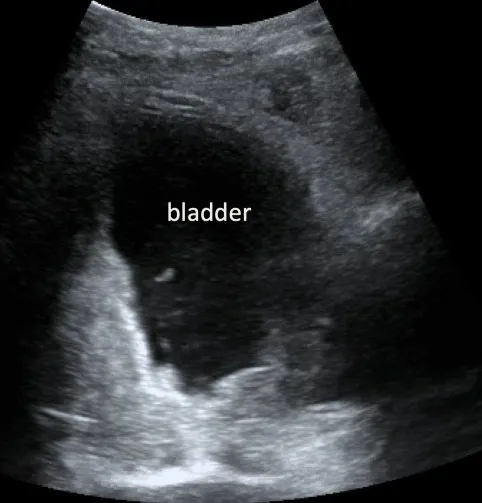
Point of care ultrasound in transverse plane demonstrating an irregularly-shaped bladder filled with anechoic contents and floating sediment.
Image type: radiology (ultrasound)